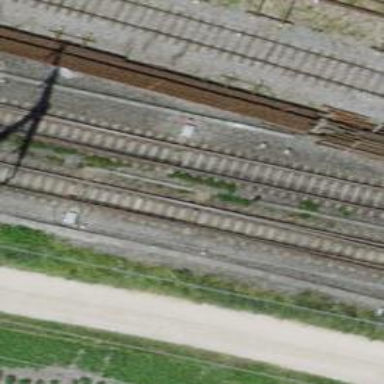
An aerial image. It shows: Railway switch.